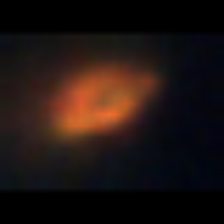
Taxon: Unknown_phyto
Group: Unknown